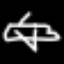
Label: airplane